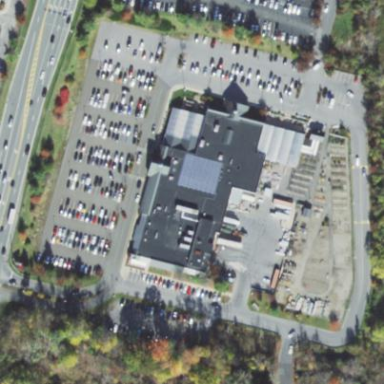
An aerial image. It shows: Retail area.